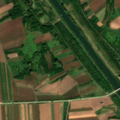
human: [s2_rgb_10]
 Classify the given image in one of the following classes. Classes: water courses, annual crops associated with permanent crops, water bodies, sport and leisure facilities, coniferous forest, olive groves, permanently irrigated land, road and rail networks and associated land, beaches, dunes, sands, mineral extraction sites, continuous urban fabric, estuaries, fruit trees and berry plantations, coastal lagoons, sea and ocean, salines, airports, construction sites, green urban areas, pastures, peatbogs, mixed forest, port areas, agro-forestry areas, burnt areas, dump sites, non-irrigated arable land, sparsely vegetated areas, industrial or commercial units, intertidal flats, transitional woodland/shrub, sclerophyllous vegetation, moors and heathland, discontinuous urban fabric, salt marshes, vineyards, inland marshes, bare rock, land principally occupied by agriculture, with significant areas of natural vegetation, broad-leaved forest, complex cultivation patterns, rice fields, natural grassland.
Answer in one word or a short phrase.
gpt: non-irrigated arable land, pastures, transitional woodland/shrub